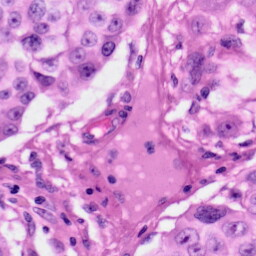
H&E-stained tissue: Skin